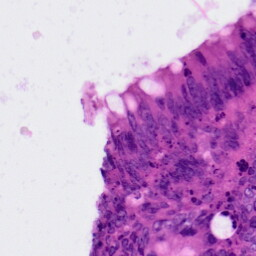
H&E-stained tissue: Colon